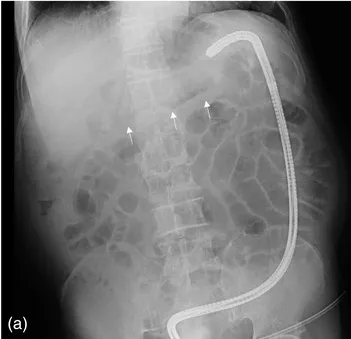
Endoscopic findings of obstructive colitis before/after endoscopic decompression. (b) Mucosa of the dilated colon appears black, suggesting severe ischemia (day 3).
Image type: radiology (x_ray)